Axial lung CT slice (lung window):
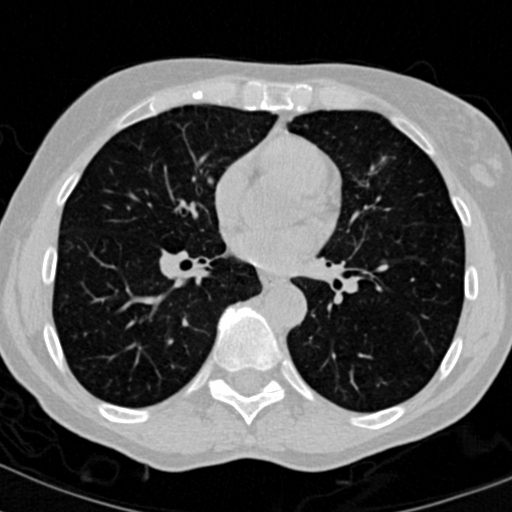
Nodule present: no